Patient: sex F, age 54
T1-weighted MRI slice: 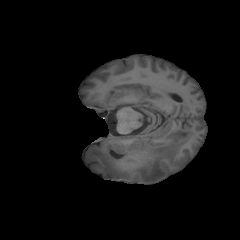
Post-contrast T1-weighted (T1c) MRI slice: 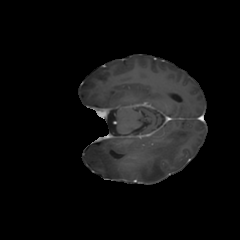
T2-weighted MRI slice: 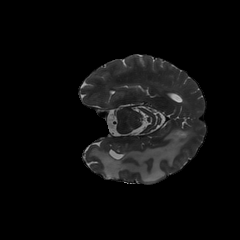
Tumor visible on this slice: yes
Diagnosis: Glioblastoma, IDH-wildtype
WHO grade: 4